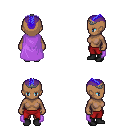
a pixel art fantasy rpg character, female body template, human, dark skin, lavender cape, red pants, blue short mohawk hairstyle, iron tiara, black shoes, four views (front, back, left, right), 2x2 character sprite sheet, small pixel art, hard edges, no anti-aliasing